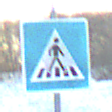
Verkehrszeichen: FussgaengerueberwegLinks
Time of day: SunriseSunset
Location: Outdoor (Nature)
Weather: Clear
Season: Winter
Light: Natural